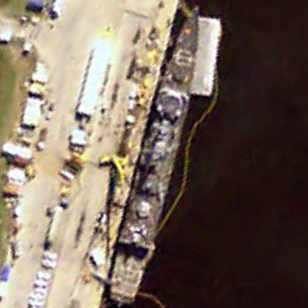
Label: cruiser